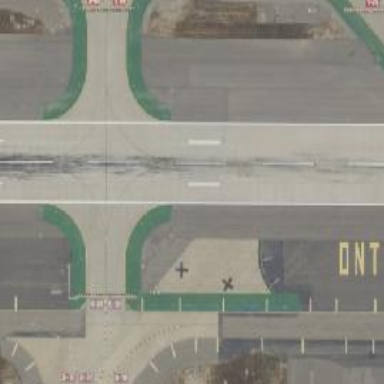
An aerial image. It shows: View of taxiway at the airport.